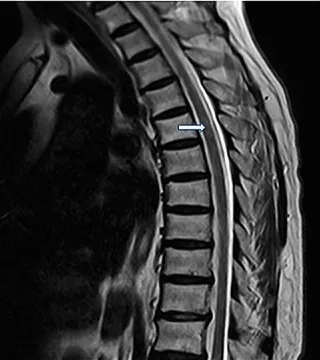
Nine months later, sagittal.
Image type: radiology (mri)